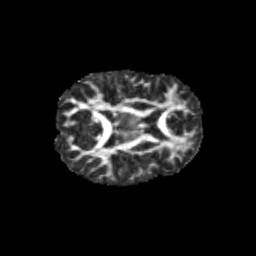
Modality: FA
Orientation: axial
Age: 12
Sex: female
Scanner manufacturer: siemens
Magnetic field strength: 3 T
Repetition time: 3.8 s
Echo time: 0.07 s